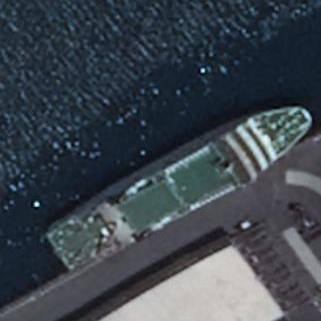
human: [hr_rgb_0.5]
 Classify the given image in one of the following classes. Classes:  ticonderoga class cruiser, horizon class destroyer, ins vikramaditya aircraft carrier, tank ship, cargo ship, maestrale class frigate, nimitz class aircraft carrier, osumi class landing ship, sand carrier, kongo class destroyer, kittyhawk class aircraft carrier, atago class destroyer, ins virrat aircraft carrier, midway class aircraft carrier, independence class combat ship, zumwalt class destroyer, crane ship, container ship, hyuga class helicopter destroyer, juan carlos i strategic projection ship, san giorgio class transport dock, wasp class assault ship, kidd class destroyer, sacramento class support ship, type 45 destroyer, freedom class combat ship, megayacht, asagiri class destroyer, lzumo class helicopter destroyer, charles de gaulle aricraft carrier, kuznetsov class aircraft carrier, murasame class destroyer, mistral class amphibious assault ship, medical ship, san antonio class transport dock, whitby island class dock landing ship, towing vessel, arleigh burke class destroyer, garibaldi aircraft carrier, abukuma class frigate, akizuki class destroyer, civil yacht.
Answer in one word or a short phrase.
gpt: Megayacht